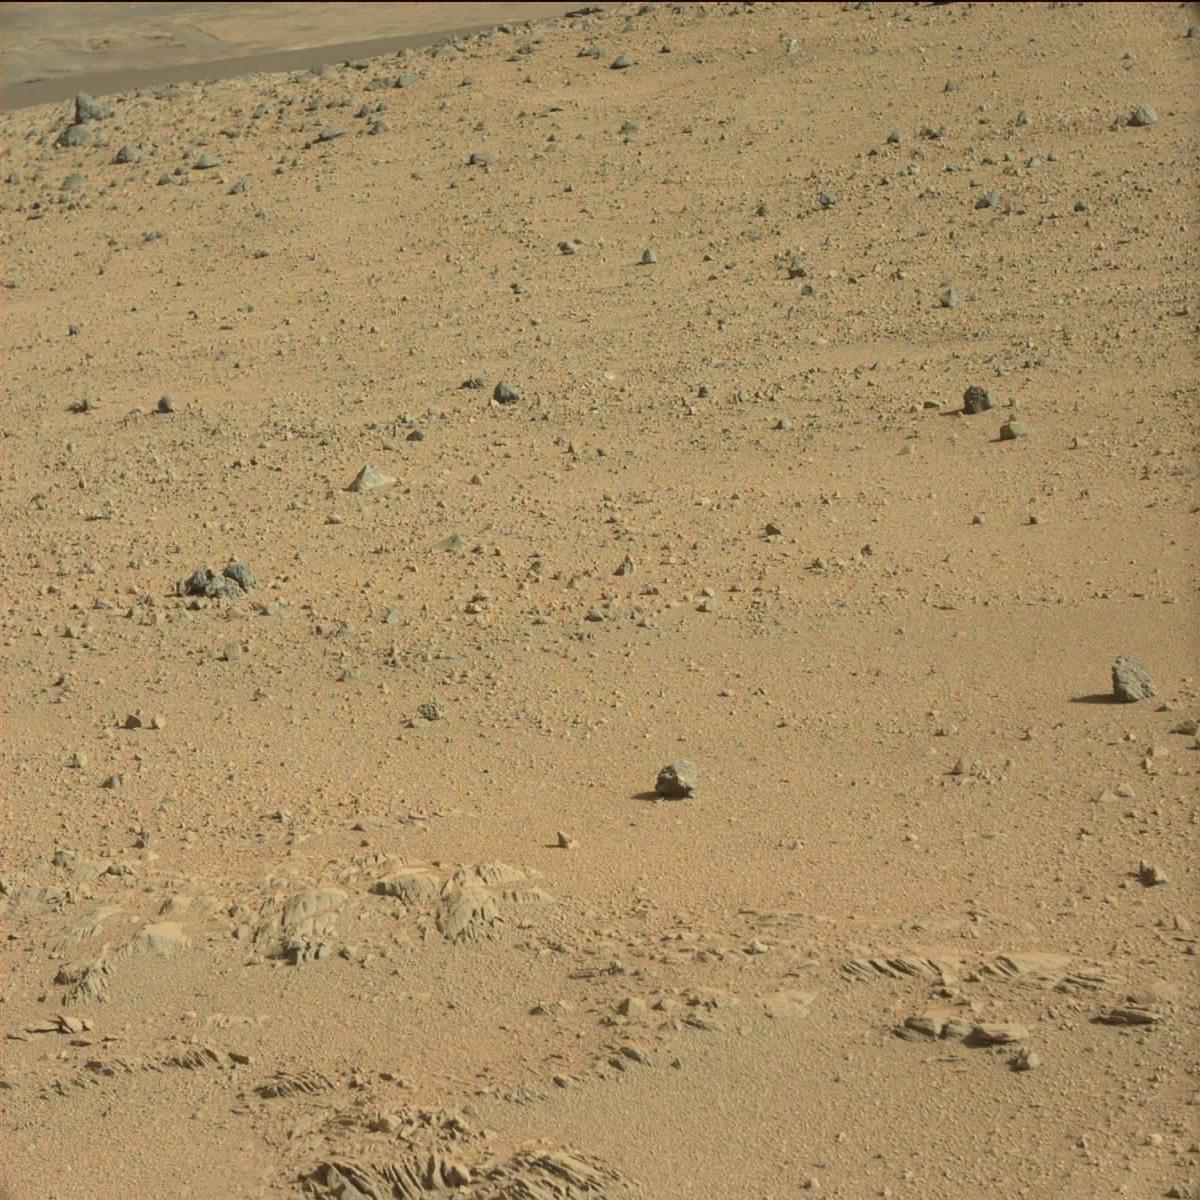
Terrain classes present: Bedrock, Ridge, Rock, Sand / Soil